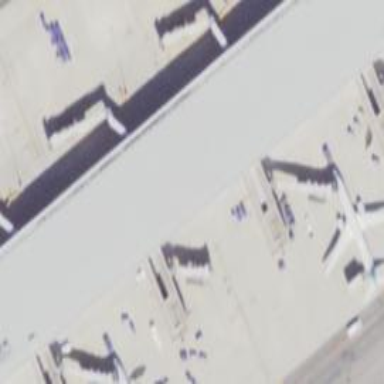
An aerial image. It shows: Airport gate.